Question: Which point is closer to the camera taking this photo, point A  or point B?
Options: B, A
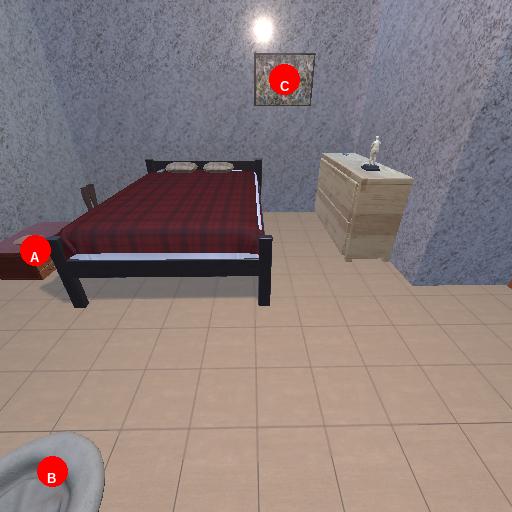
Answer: B